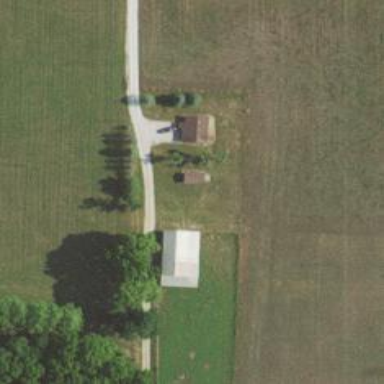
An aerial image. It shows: Driveway leading to service road.